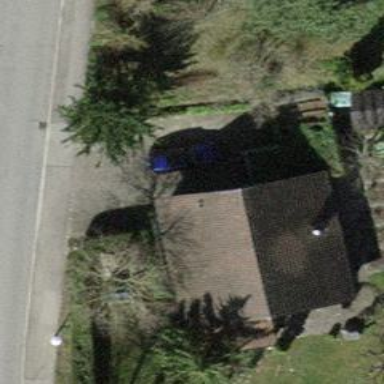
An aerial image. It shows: Detached building with gabled roof.